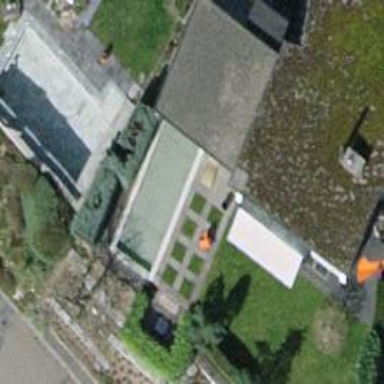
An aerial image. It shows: View of roof of building.